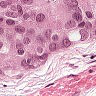
Metastatic tissue present: yes